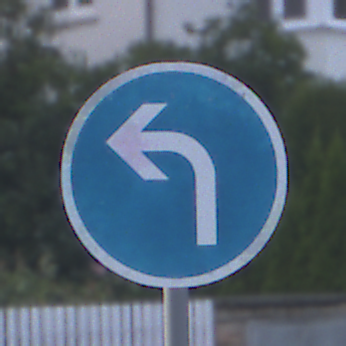
Verkehrszeichen: VorgeschriebeneFahrtrichtungLinks
Umgebung: Outdoor, Urban
Tageszeit: SunriseSunset
Wetter: PartlyCloudy
Licht: Natural
Jahreszeit: NotSpecified
Kontrast: LowContrast